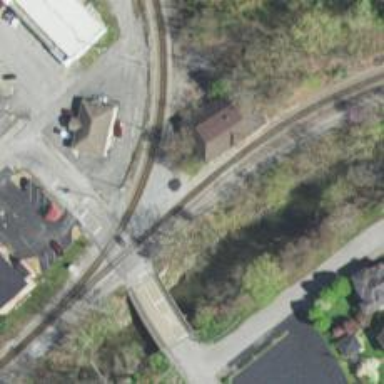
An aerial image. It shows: Railway track.